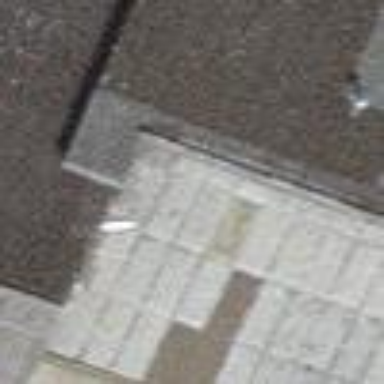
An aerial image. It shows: View of roof of building.